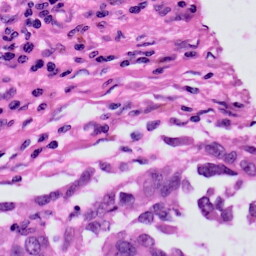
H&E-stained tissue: Skin